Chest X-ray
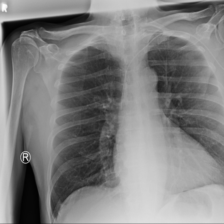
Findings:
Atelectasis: negative
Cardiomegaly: negative
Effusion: negative
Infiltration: negative
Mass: negative
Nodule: negative
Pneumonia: negative
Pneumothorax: negative
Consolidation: negative
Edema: negative
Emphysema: negative
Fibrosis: negative
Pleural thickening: negative
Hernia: negative